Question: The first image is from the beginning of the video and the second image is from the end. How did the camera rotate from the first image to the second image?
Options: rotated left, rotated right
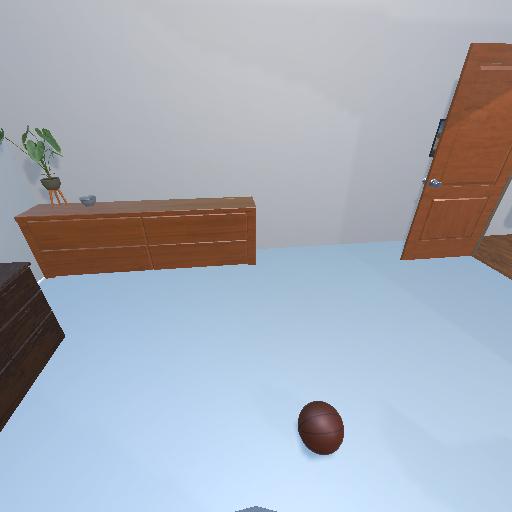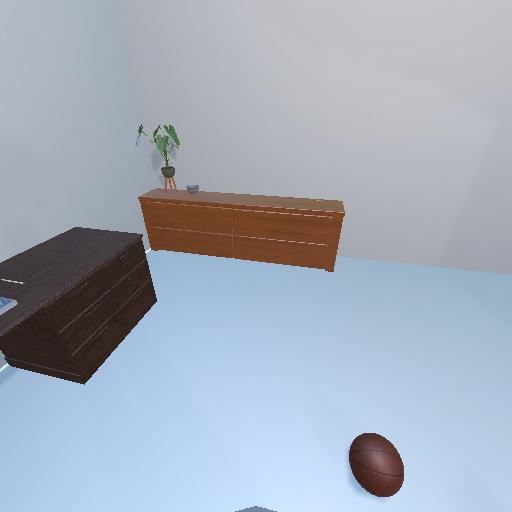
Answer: rotated left